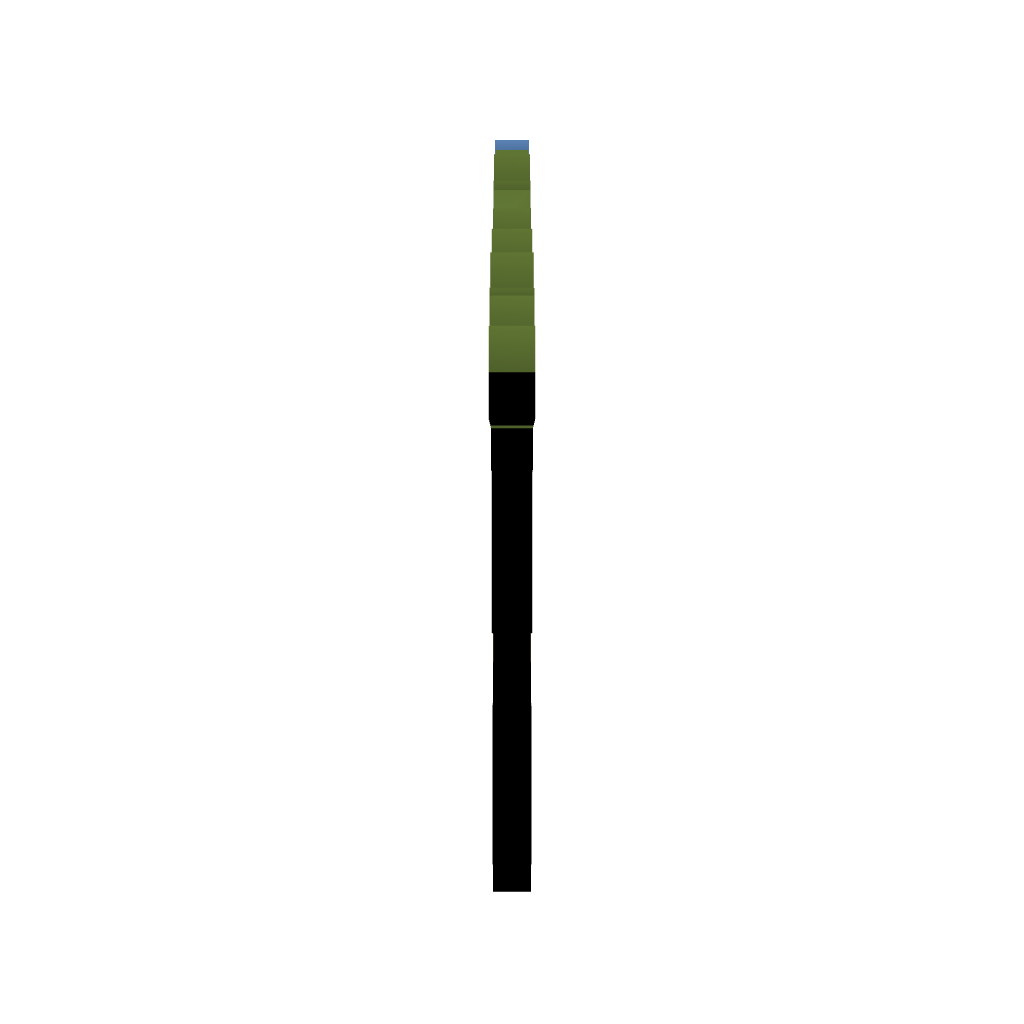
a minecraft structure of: Link Pixel art high quality